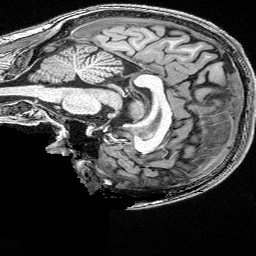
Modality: T1w
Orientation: sagittal
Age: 22
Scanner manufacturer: siemens
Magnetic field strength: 3 T
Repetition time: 2.5 s
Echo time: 0.00343 s